Question: I build my project and on the file system I see the build directory but in IntelliJ IDEA 13.01 I see:

How to make IntelliJ to show it like in Eclipse
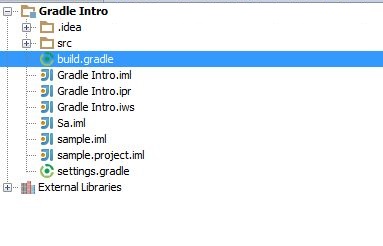
Answer: Maybe your build directory is marked as "Excluded". Go to Project Settings -> Modules -> your module. Remove "Excluded" mark from your build directory.

Then modules->